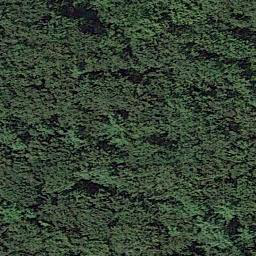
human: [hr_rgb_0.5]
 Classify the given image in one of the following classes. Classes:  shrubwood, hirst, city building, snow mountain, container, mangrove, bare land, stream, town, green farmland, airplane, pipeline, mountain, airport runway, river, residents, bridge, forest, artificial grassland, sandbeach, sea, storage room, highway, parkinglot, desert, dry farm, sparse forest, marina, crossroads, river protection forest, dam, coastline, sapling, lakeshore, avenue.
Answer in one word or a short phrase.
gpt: forest